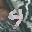
Label: 9